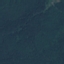
Land use / land cover: Forest